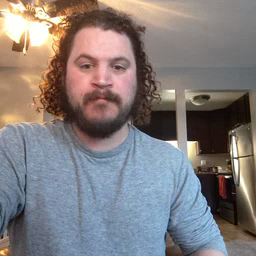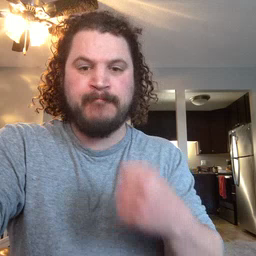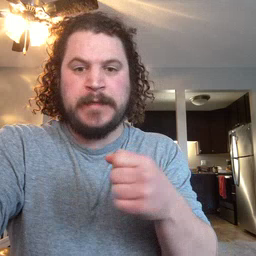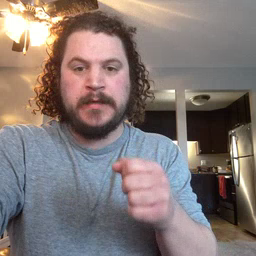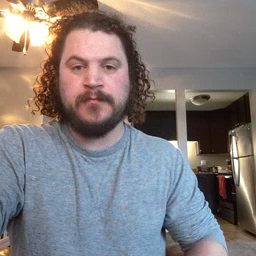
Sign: make